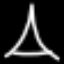
Label: The Eiffel Tower